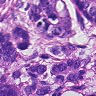
Metastatic tissue present: yes